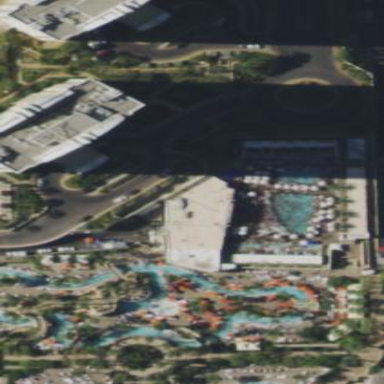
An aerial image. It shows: Water park.